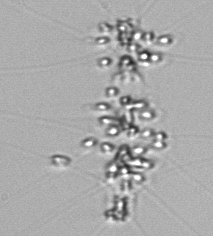
Label: Chaetoceros_didymus_TAG_external_flagellate